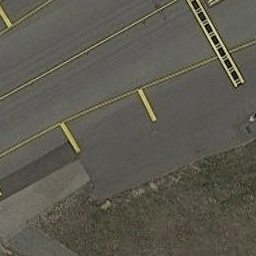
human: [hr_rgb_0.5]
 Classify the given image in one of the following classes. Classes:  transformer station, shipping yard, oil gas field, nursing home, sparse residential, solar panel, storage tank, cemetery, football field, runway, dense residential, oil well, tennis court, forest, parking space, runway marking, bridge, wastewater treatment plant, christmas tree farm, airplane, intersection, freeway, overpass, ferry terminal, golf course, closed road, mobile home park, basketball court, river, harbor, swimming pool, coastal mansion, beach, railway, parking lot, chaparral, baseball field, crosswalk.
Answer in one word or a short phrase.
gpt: runway marking